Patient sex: F
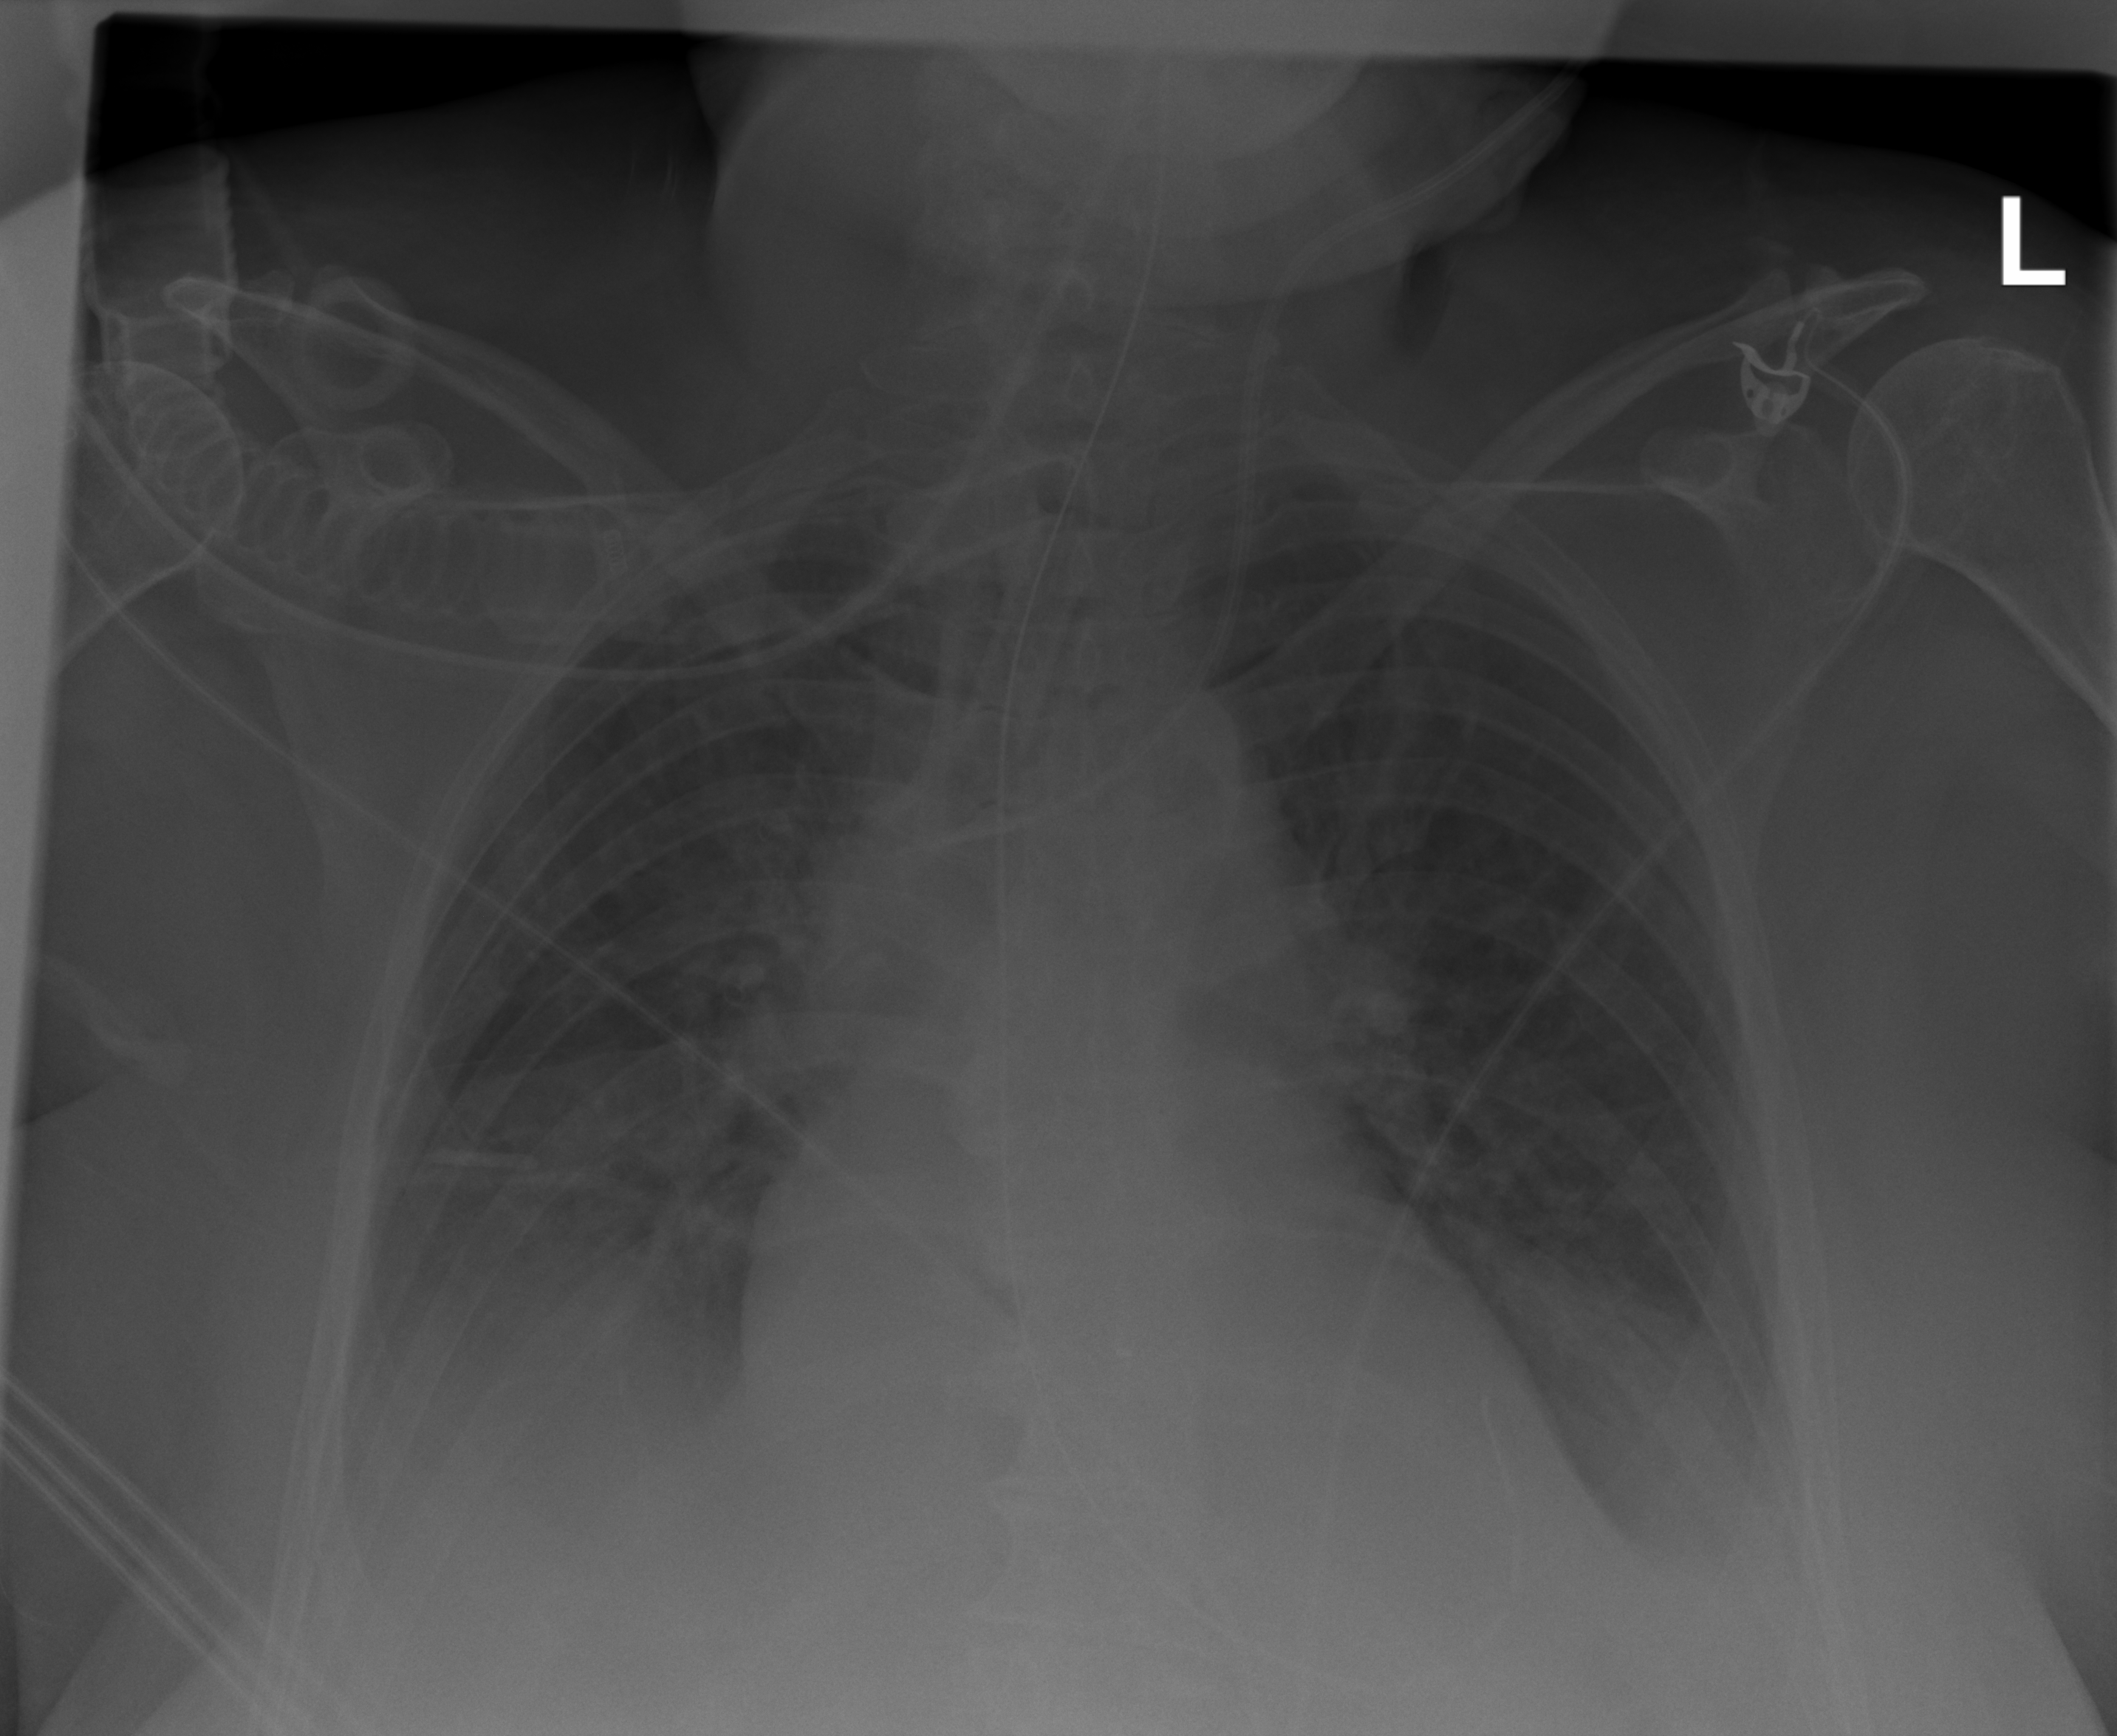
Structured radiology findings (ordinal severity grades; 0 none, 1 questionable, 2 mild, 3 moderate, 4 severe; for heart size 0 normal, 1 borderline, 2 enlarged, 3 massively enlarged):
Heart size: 2
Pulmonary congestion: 1
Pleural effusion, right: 3
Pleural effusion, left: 2
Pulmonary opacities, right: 0
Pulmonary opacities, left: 0
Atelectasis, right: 2
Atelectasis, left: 2